Interaction volume radius: 5 \u00c5
Interaction volume height: 15 \u00c5
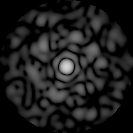
Disorder parameter: 0.7908